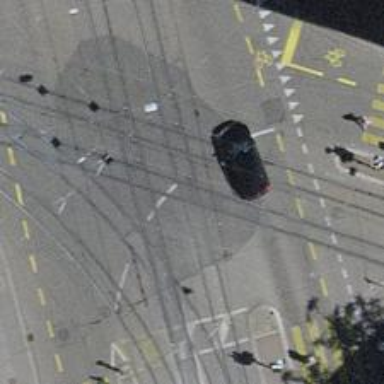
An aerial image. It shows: Railway crossing.